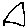
Label: triangle